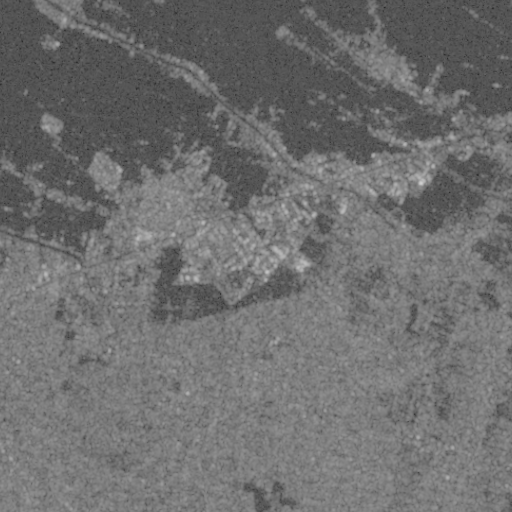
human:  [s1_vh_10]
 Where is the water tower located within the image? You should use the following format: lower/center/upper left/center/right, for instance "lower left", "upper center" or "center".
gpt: The water tower is located in the lower left of the image.
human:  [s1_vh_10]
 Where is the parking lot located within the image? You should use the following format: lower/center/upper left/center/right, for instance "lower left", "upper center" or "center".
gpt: There is no parking lot in the image.

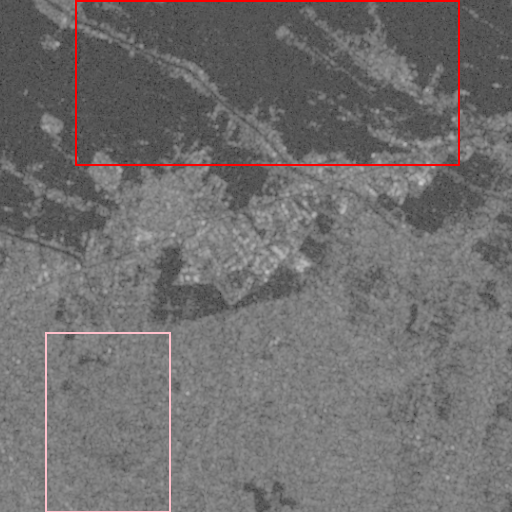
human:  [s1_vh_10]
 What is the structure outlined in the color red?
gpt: The structure outlined in red is an aquafarm.
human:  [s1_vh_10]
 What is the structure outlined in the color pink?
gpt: The structure outlined in pink is a crop field.
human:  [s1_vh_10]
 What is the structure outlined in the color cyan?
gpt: There is no cyan outline.